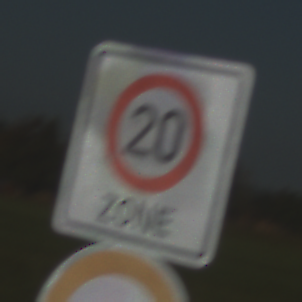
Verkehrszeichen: BeginnZone20
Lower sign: Ueberholverbot
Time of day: MorningAfternoon
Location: Outdoor (Nature)
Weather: Clear
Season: NotSpecified
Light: Natural